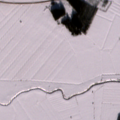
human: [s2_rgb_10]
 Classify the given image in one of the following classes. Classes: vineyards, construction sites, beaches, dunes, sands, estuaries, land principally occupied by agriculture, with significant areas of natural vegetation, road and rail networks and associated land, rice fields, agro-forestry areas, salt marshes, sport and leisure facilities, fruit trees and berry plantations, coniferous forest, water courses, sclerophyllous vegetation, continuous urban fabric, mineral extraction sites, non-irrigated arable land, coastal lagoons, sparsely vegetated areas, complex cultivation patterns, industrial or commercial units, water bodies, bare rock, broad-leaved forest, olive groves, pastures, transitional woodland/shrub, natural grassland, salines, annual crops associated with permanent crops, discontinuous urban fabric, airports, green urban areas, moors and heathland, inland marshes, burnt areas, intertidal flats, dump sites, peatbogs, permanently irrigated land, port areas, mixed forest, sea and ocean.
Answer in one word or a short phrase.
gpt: non-irrigated arable land, coniferous forest, mixed forest